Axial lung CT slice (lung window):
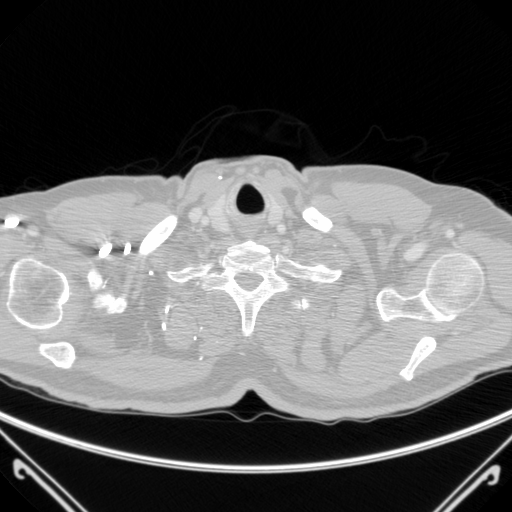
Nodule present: no